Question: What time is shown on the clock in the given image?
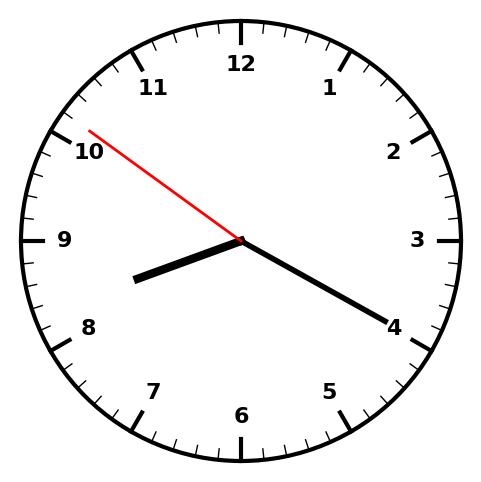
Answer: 08:19:51